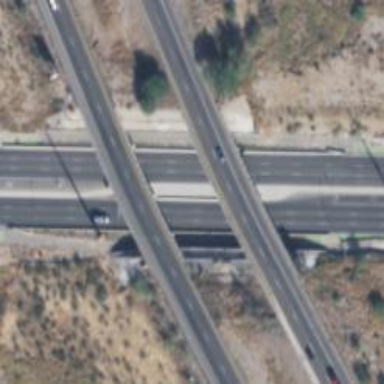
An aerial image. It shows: Motorway bridge.